Question: I was looking at a WWDC video from 2011 about UIKit rendering and there is this section which speaks how UIImageView is more efficient than using drawRect. Here is an example the session shows:

I am not so clear on why stretching an image to 320x200 would take 250 additional Kbs using drawRect but not using UIImageView? Wouldn't UIImageView need the same number of additional pixels to resize and render the image?
Can someone please explain?
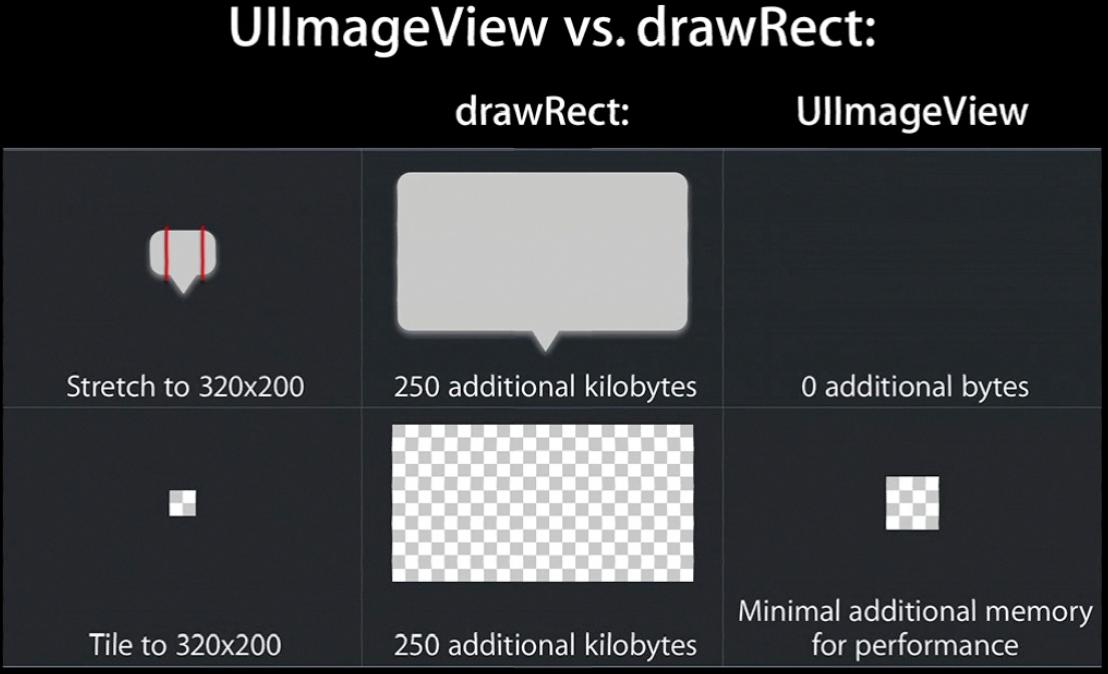
Answer: I was in the audience, and I believe the point was that if you use Quartz to create the new image, and then draw that image, it will have to first render the image into a context then draw that context. If you use the UIImageView methods to slice a small image and then render that, iOS then knows to tile a small image multiple times, so the one huge context (CGImage) is never created.